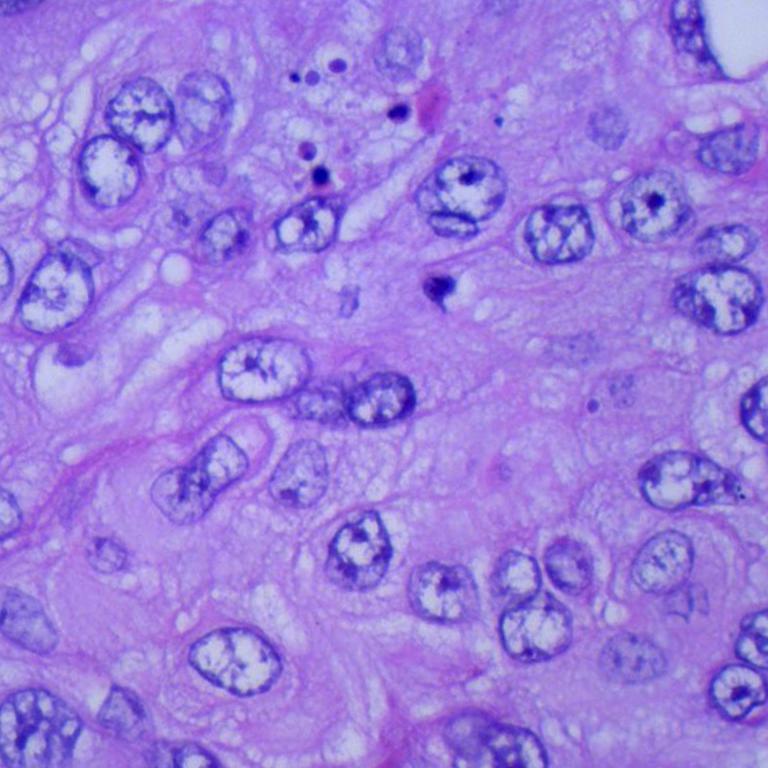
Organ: lung
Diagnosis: squamous carcinomas